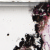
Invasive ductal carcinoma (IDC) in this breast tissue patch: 0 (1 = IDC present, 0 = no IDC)